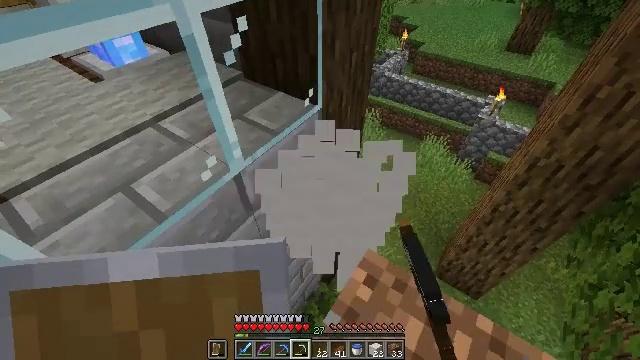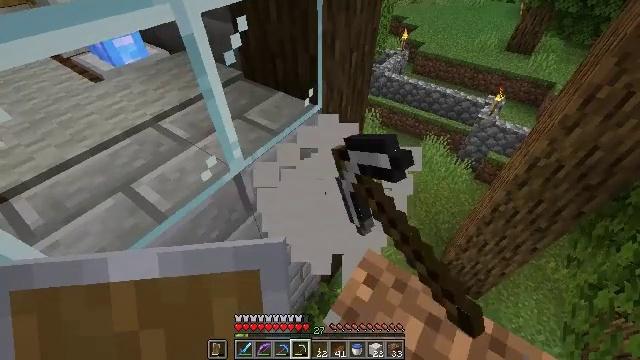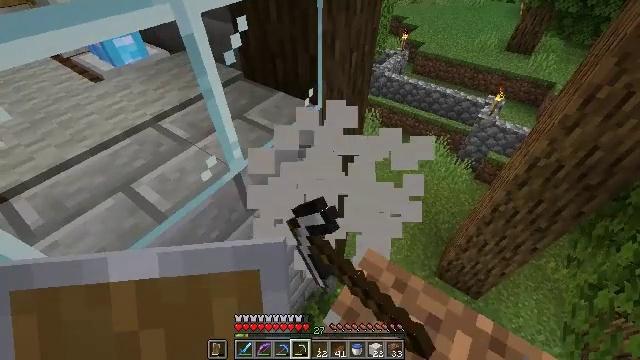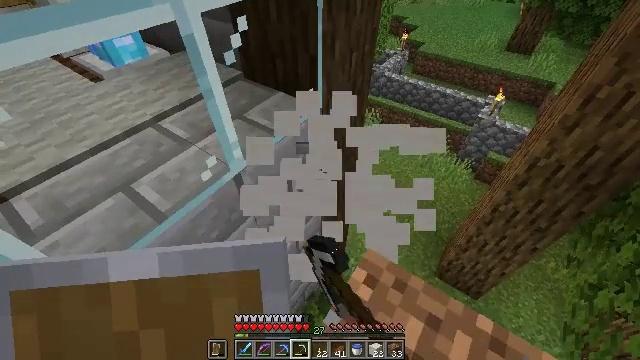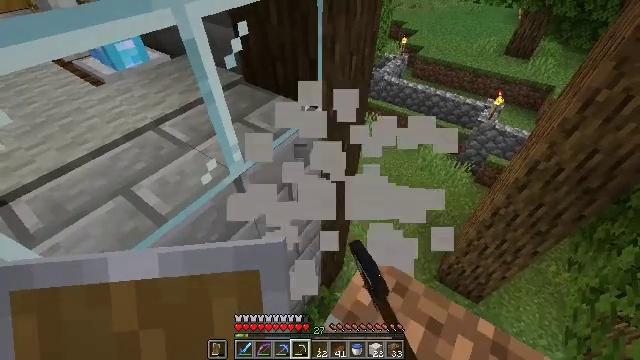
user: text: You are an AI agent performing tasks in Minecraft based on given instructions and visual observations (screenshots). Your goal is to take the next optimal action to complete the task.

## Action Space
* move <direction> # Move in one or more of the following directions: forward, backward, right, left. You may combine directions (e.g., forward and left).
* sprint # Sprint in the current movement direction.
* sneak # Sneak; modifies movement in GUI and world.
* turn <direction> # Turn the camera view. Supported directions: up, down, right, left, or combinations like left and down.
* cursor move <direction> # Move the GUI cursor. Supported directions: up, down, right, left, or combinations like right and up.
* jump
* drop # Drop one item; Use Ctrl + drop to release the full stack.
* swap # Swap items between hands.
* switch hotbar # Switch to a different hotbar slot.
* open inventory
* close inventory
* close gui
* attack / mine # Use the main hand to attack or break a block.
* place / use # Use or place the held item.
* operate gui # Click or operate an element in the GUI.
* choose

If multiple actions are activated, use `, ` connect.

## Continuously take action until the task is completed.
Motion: motion action
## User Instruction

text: Obtain quartz blocks for crafting.
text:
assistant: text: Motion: sneak, attack / mine
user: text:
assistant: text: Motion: sneak, attack / mine
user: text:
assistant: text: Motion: sneak, attack / mine
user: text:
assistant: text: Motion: sneak
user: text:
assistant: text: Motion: sneak